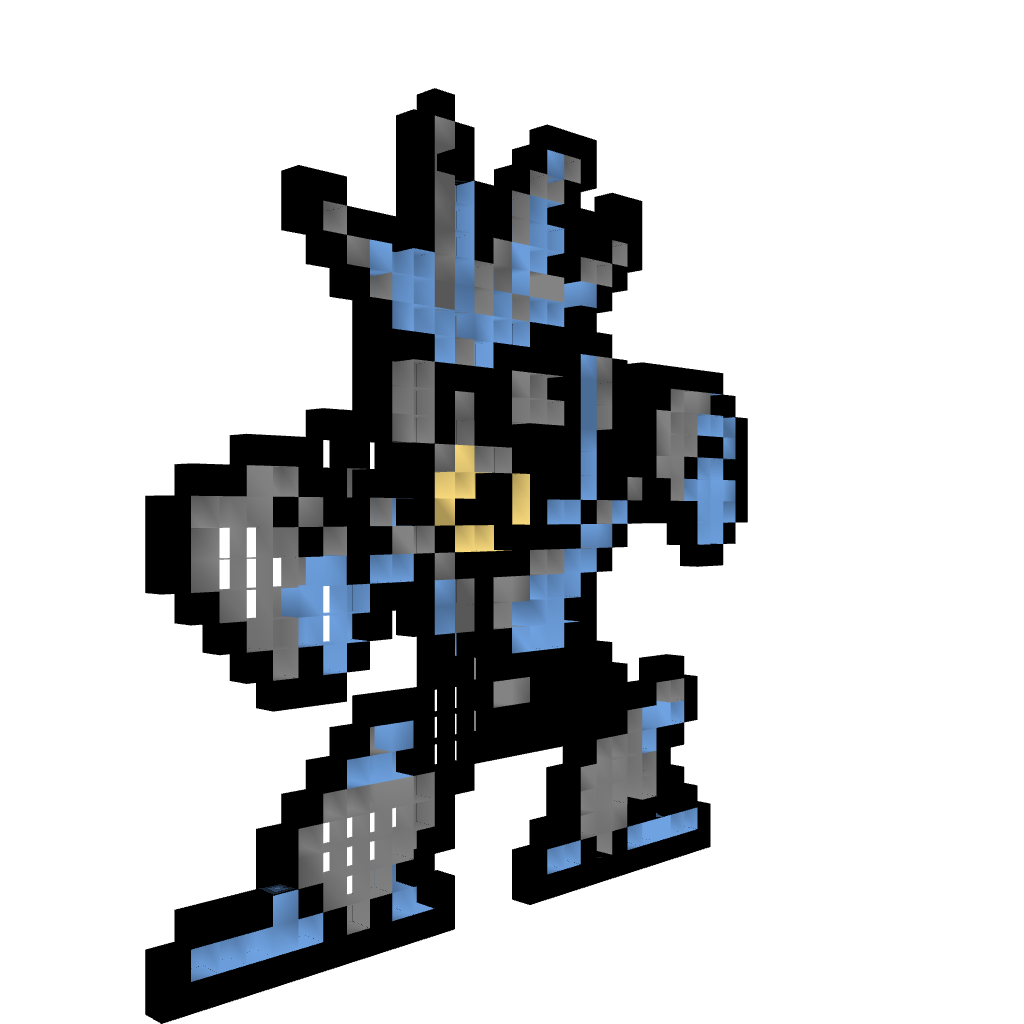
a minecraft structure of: Gemini Man high quality